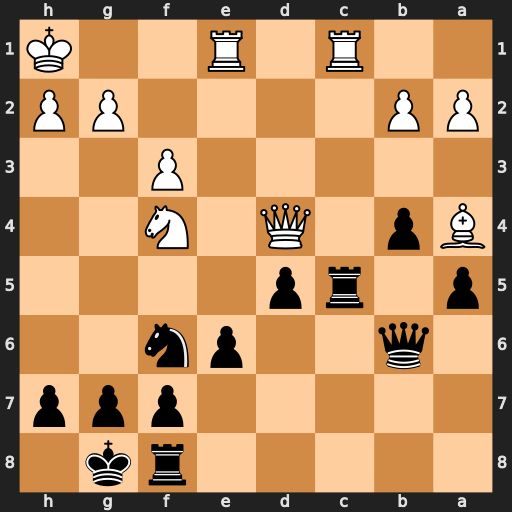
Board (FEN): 5rk1/5ppp/1q2pn2/p1rp4/Bp1Q1N2/5P2/PP4PP/2R1R2K
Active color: b
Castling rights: -
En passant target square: -
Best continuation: Rxc1 Qxb6 Rxe1+ Qg1 Rxg1+